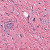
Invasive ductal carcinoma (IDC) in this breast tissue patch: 0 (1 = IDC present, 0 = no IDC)